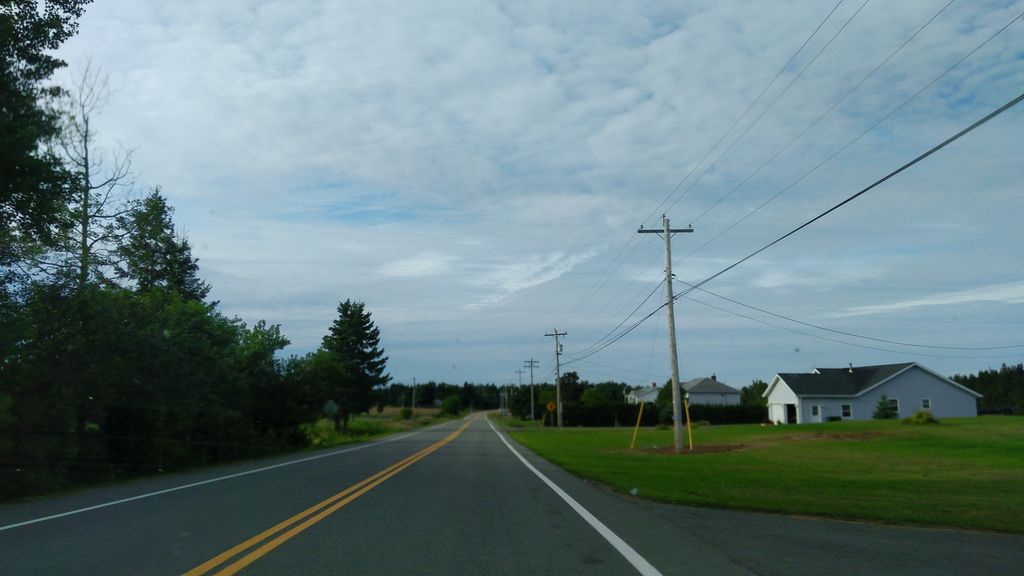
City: charlottetown